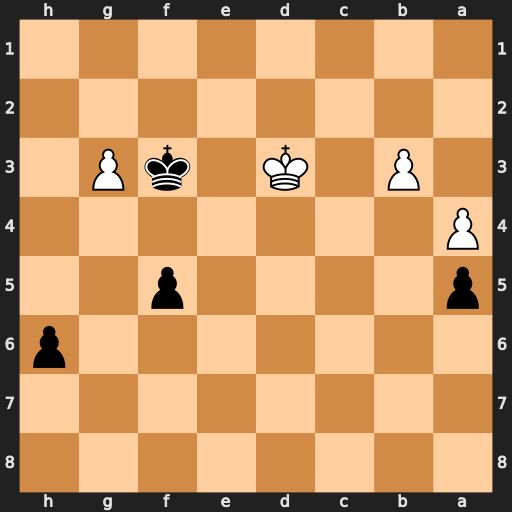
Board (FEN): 8/8/7p/p4p2/P7/1P1K1kP1/8/8
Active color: b
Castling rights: -
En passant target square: -
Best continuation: Kxg3 b4 f4 bxa5 f3 a6 f2 Ke2 Kg2